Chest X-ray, AP view. Patient: 45 years old, sex M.
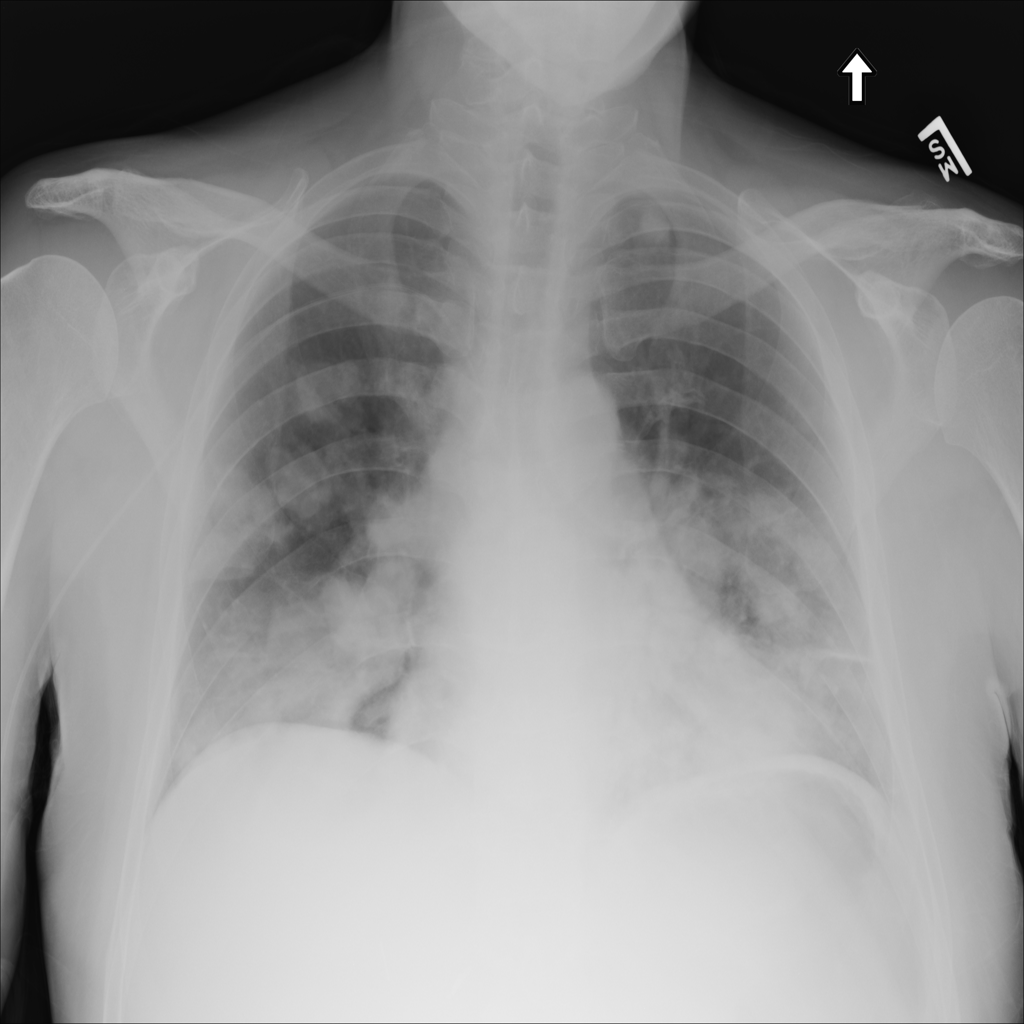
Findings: Mass